Question: What apps are visible?
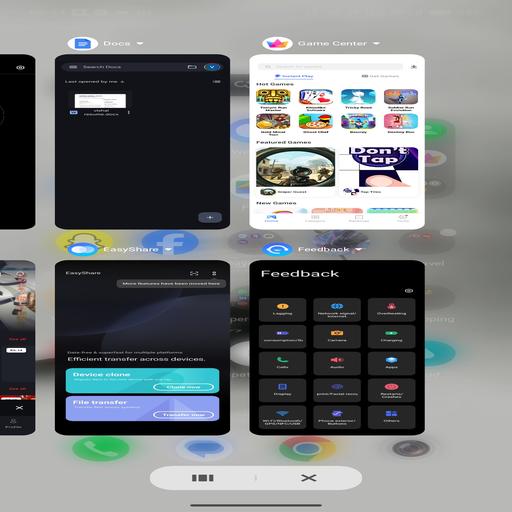
Answer: Docs, Game Center, EasyShare, Feedback